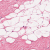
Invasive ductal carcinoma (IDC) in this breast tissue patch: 0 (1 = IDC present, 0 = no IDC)